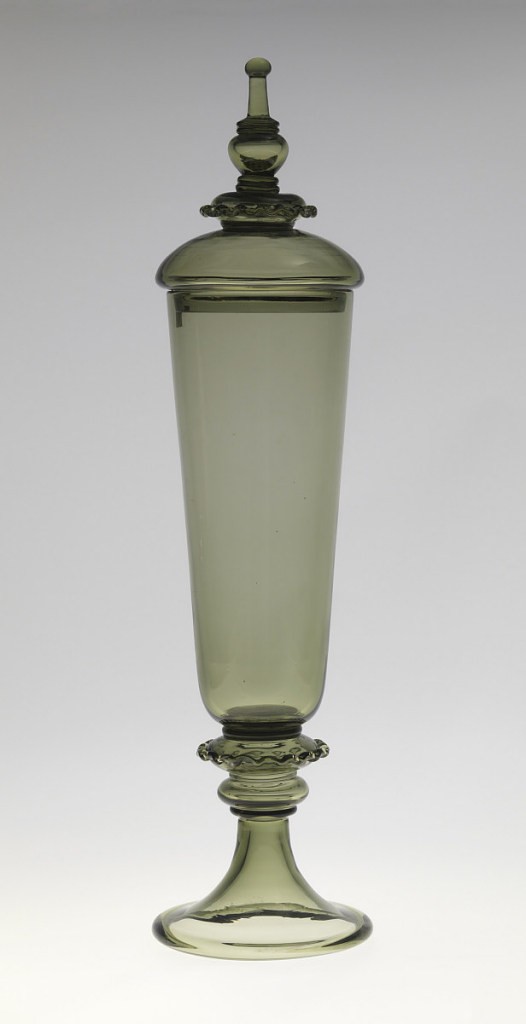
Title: German green glass series
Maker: Ludwig Lobmeyr, Austrian, 1829 - 1917
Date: ca. 1890
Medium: Mouth-blown green glass
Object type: Goblet with lid
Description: Mouth-blown green glass with glass applications. Tall tapered goblet with wide base and delicate finial.